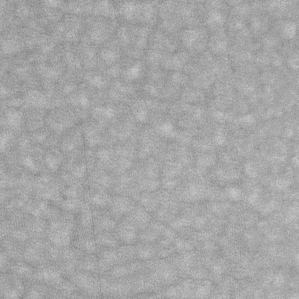
Label: frost